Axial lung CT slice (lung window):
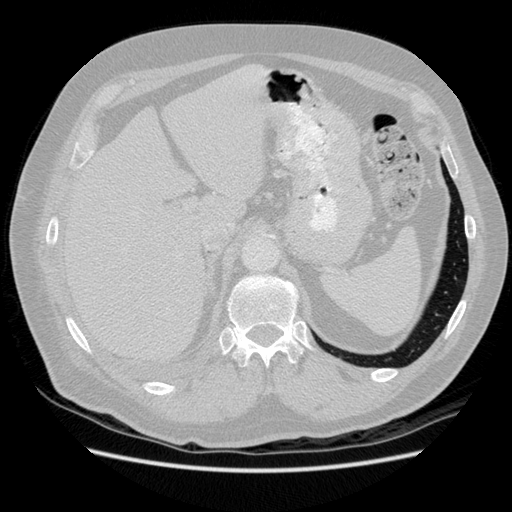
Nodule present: no